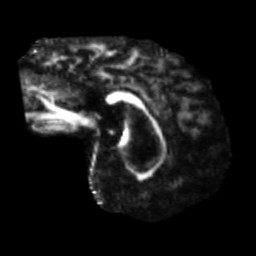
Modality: FA
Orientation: sagittal
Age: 56
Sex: male
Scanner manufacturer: siemens
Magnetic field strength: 3 T
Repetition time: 5.47 s
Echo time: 0.0854 s